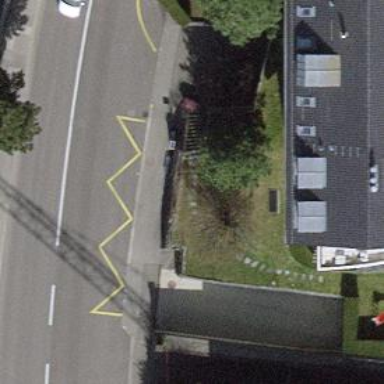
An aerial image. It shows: Bus stop with platform for public transport.